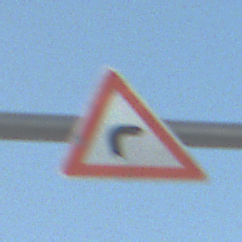
Verkehrszeichen: KurveRechts
Umgebung: Outdoor, Special
Tageszeit: MorningAfternoon
Wetter: Clear
Licht: Natural
Jahreszeit: NotSpecified
Kontrast: HighContrast